Question: I want to take the first row (postgresql 9.2) :
'''
SELECT posts.employee_id, posts.month, posts.year
FROM posts
WHERE ((posts.month = 9 AND posts.year = 2013)
OR
(posts.month IS NULL AND posts.year IS NULL))
ORDER BY posts.employee_id
'''
But it returns:

:
IF month and year have found
THEN return the first record with the month and year
ELSE return the second record with month = NULL and YEAR = NULL
There's should be just one row (not two as on picture)
It will seems as a default fallback for non present records.
<URL>
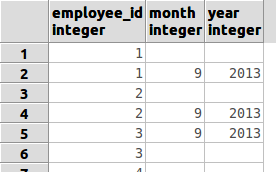
Answer: Not exactly sure how 'MAX' behaves in PostgreSQL but something like this would work in 'SQL-server':
'''
SELECT
posts.employee_id,
max(posts.month) as "month",
max(posts.year) as "year"
FROM posts
WHERE
(posts.month = 9 AND posts.year = 2013)
OR
(posts.month IS NULL AND posts.year IS NULL)
GROUP BY posts.employee_id
'''
This assumes that only one or two records will be returned for each id.
---
(Updated Fiddle)
<URL>